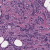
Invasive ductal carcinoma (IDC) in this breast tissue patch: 1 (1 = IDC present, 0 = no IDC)